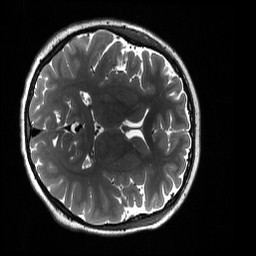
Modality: T2w
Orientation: axial
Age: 19
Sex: female